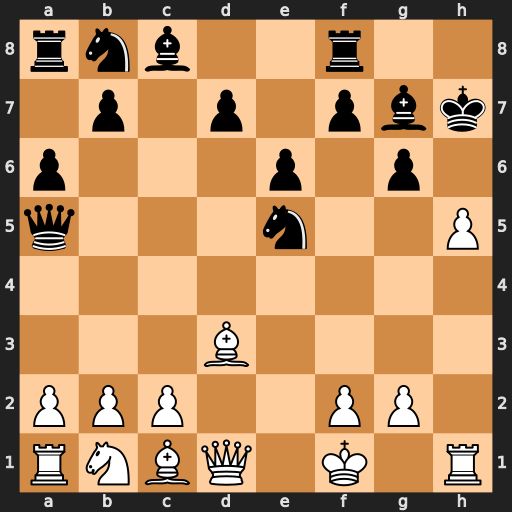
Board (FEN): rnb2r2/1p1p1pbk/p3p1p1/q3n2P/8/3B4/PPP2PP1/RNBQ1K1R
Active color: w
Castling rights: -
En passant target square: -
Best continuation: hxg6+ Kg8 Qh5 fxg6 Qh7+ Kf7 Bh6